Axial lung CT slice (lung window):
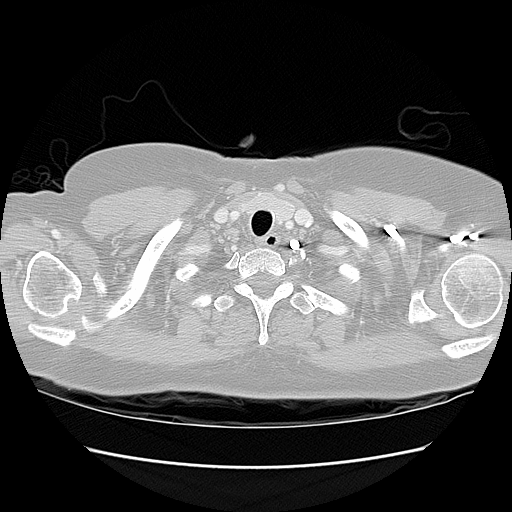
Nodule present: no